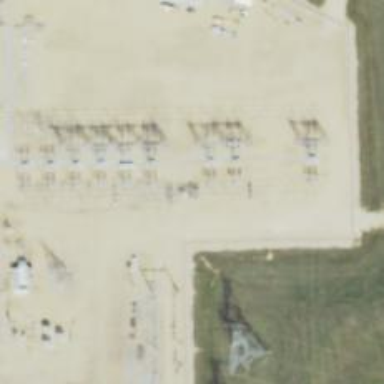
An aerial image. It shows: Switch used for power control.